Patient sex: M
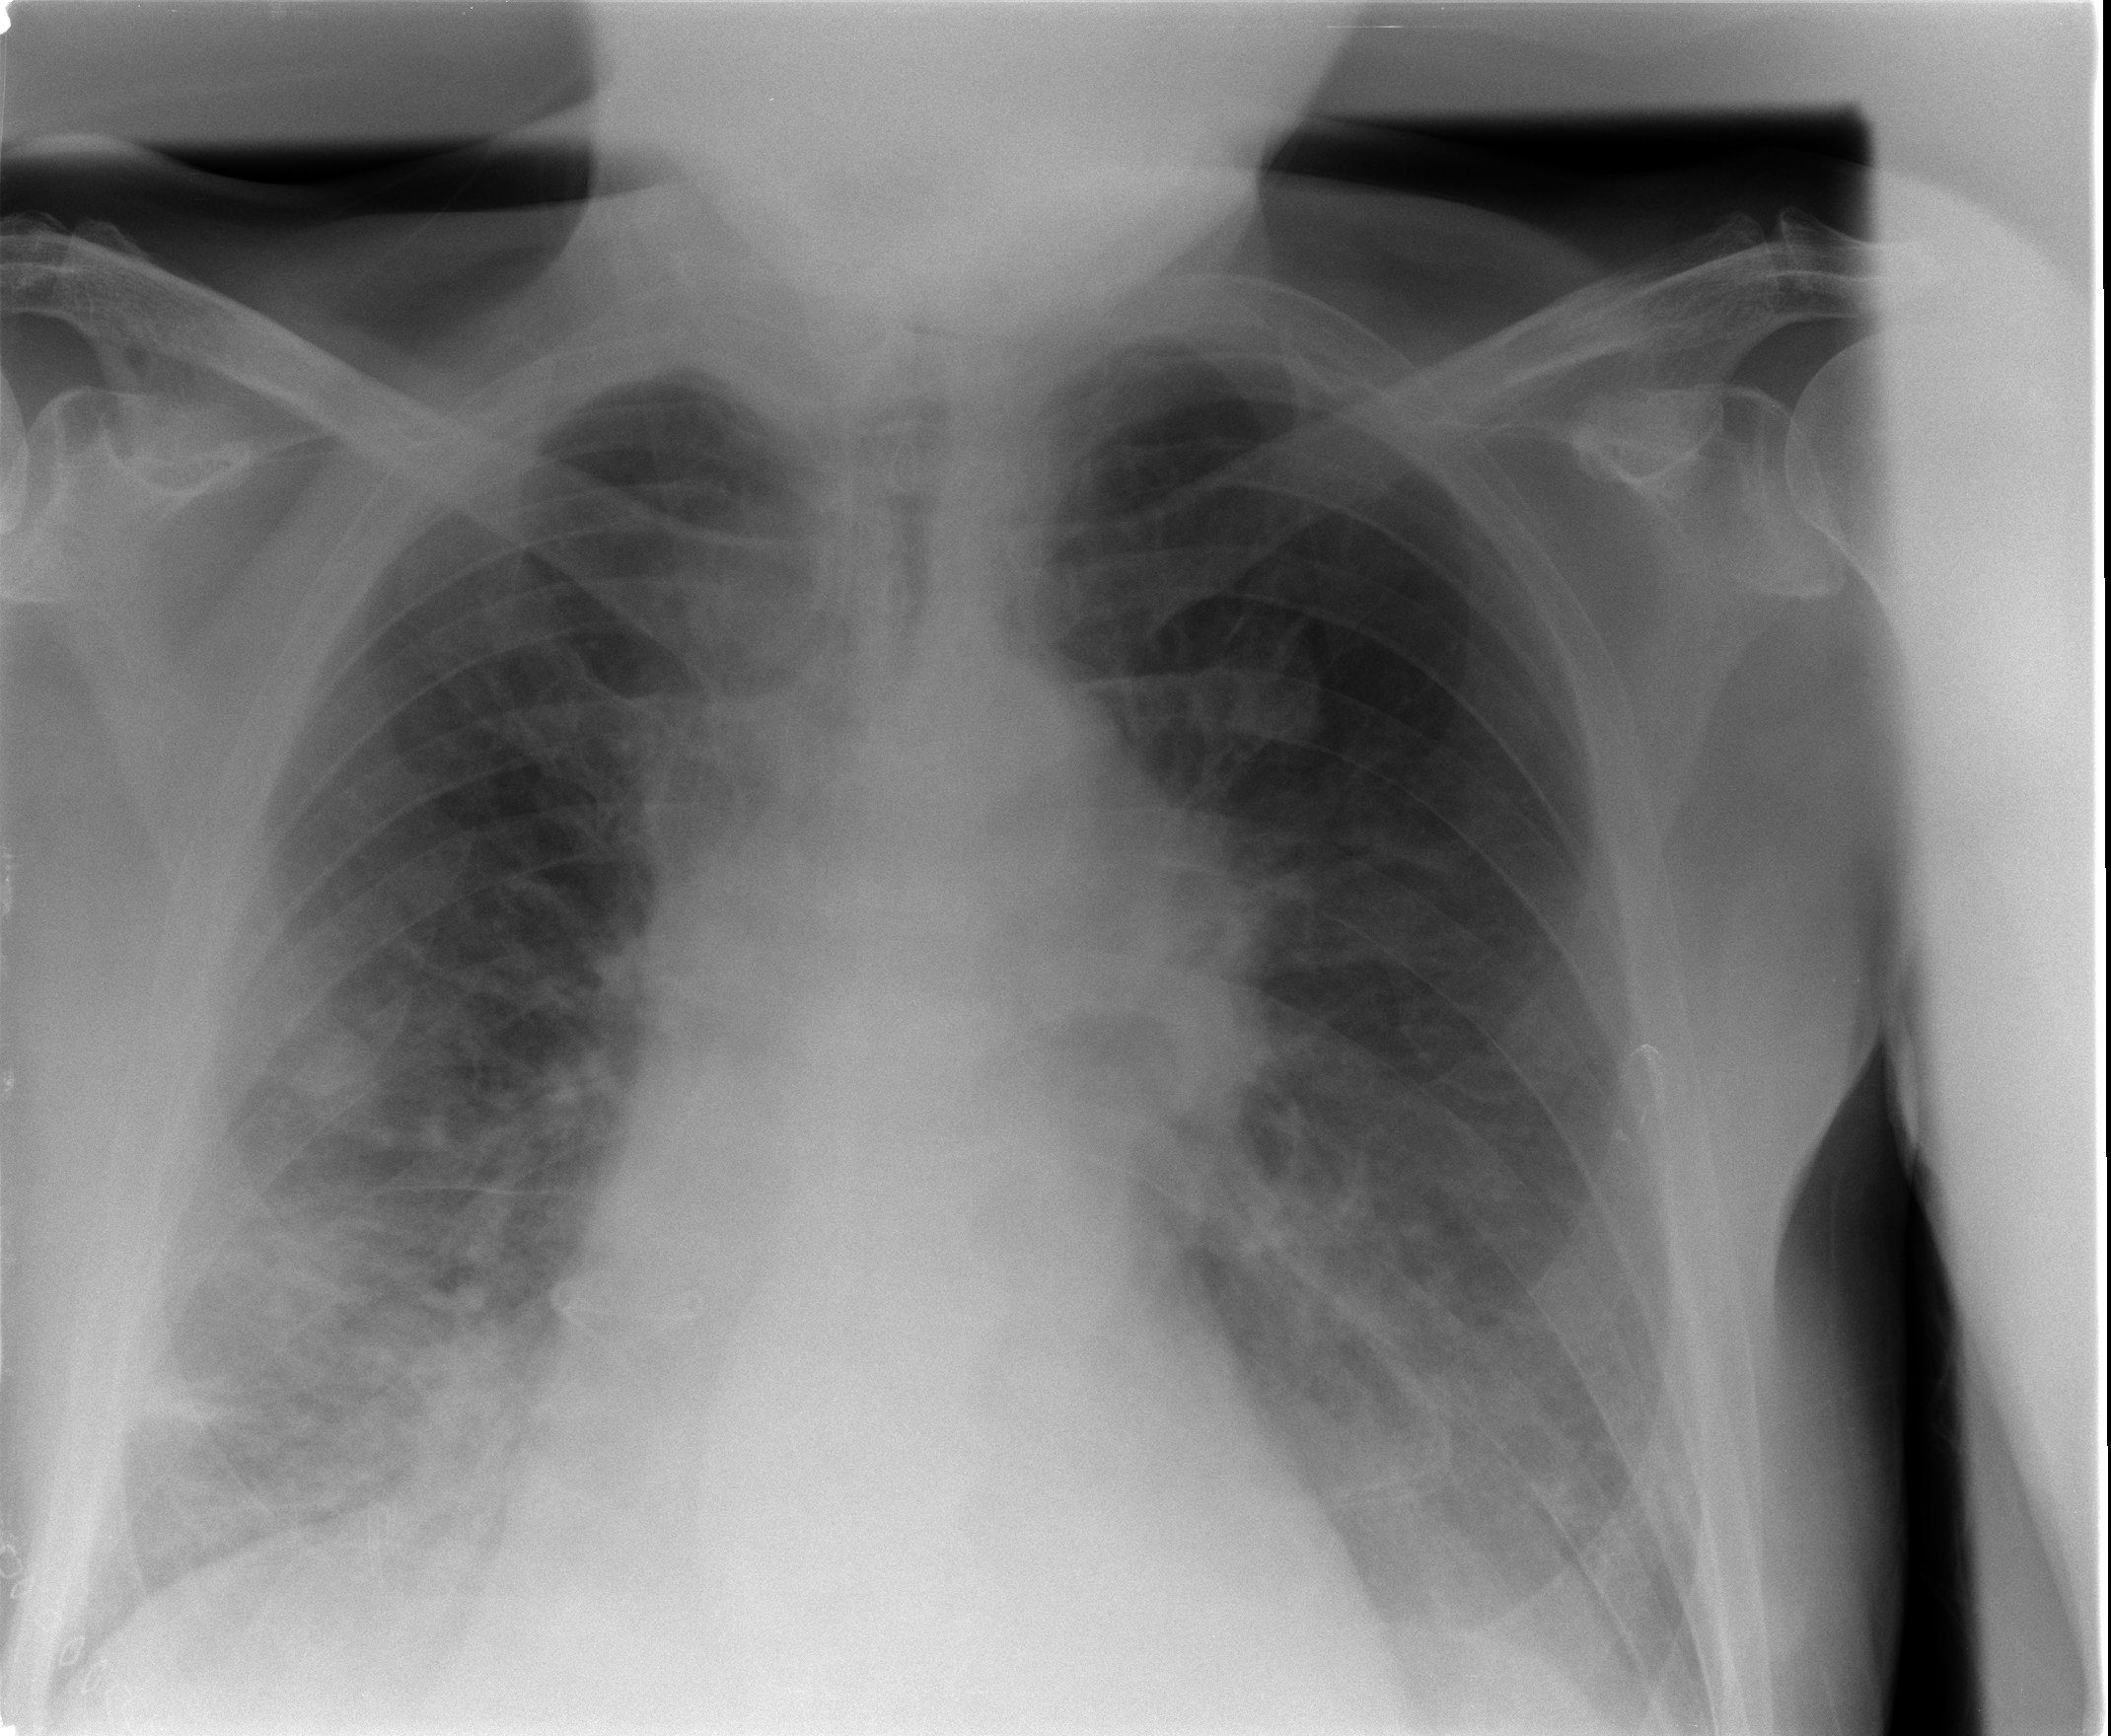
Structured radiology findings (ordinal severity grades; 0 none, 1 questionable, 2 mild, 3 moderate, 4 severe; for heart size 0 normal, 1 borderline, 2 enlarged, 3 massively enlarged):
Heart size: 2
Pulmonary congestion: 2
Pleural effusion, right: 2
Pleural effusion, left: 2
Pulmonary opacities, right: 0
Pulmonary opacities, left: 0
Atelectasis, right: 2
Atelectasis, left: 0